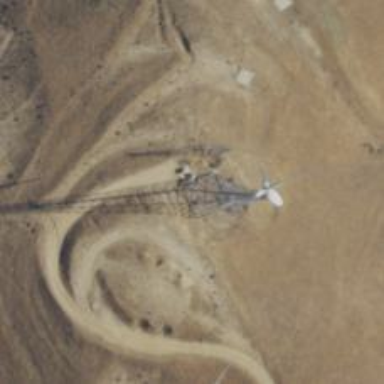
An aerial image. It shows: Wind power generator utilizing wind turbines.